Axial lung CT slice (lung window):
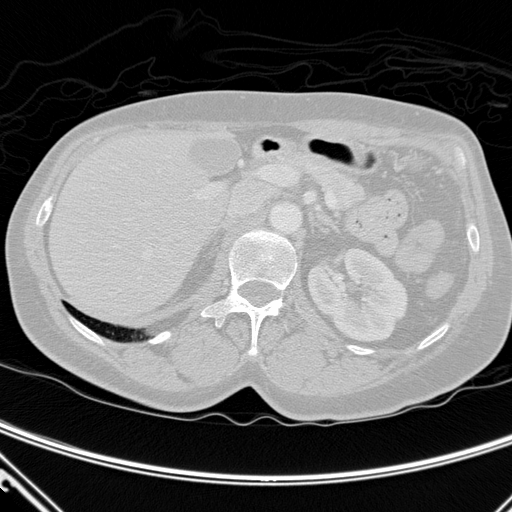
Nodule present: no